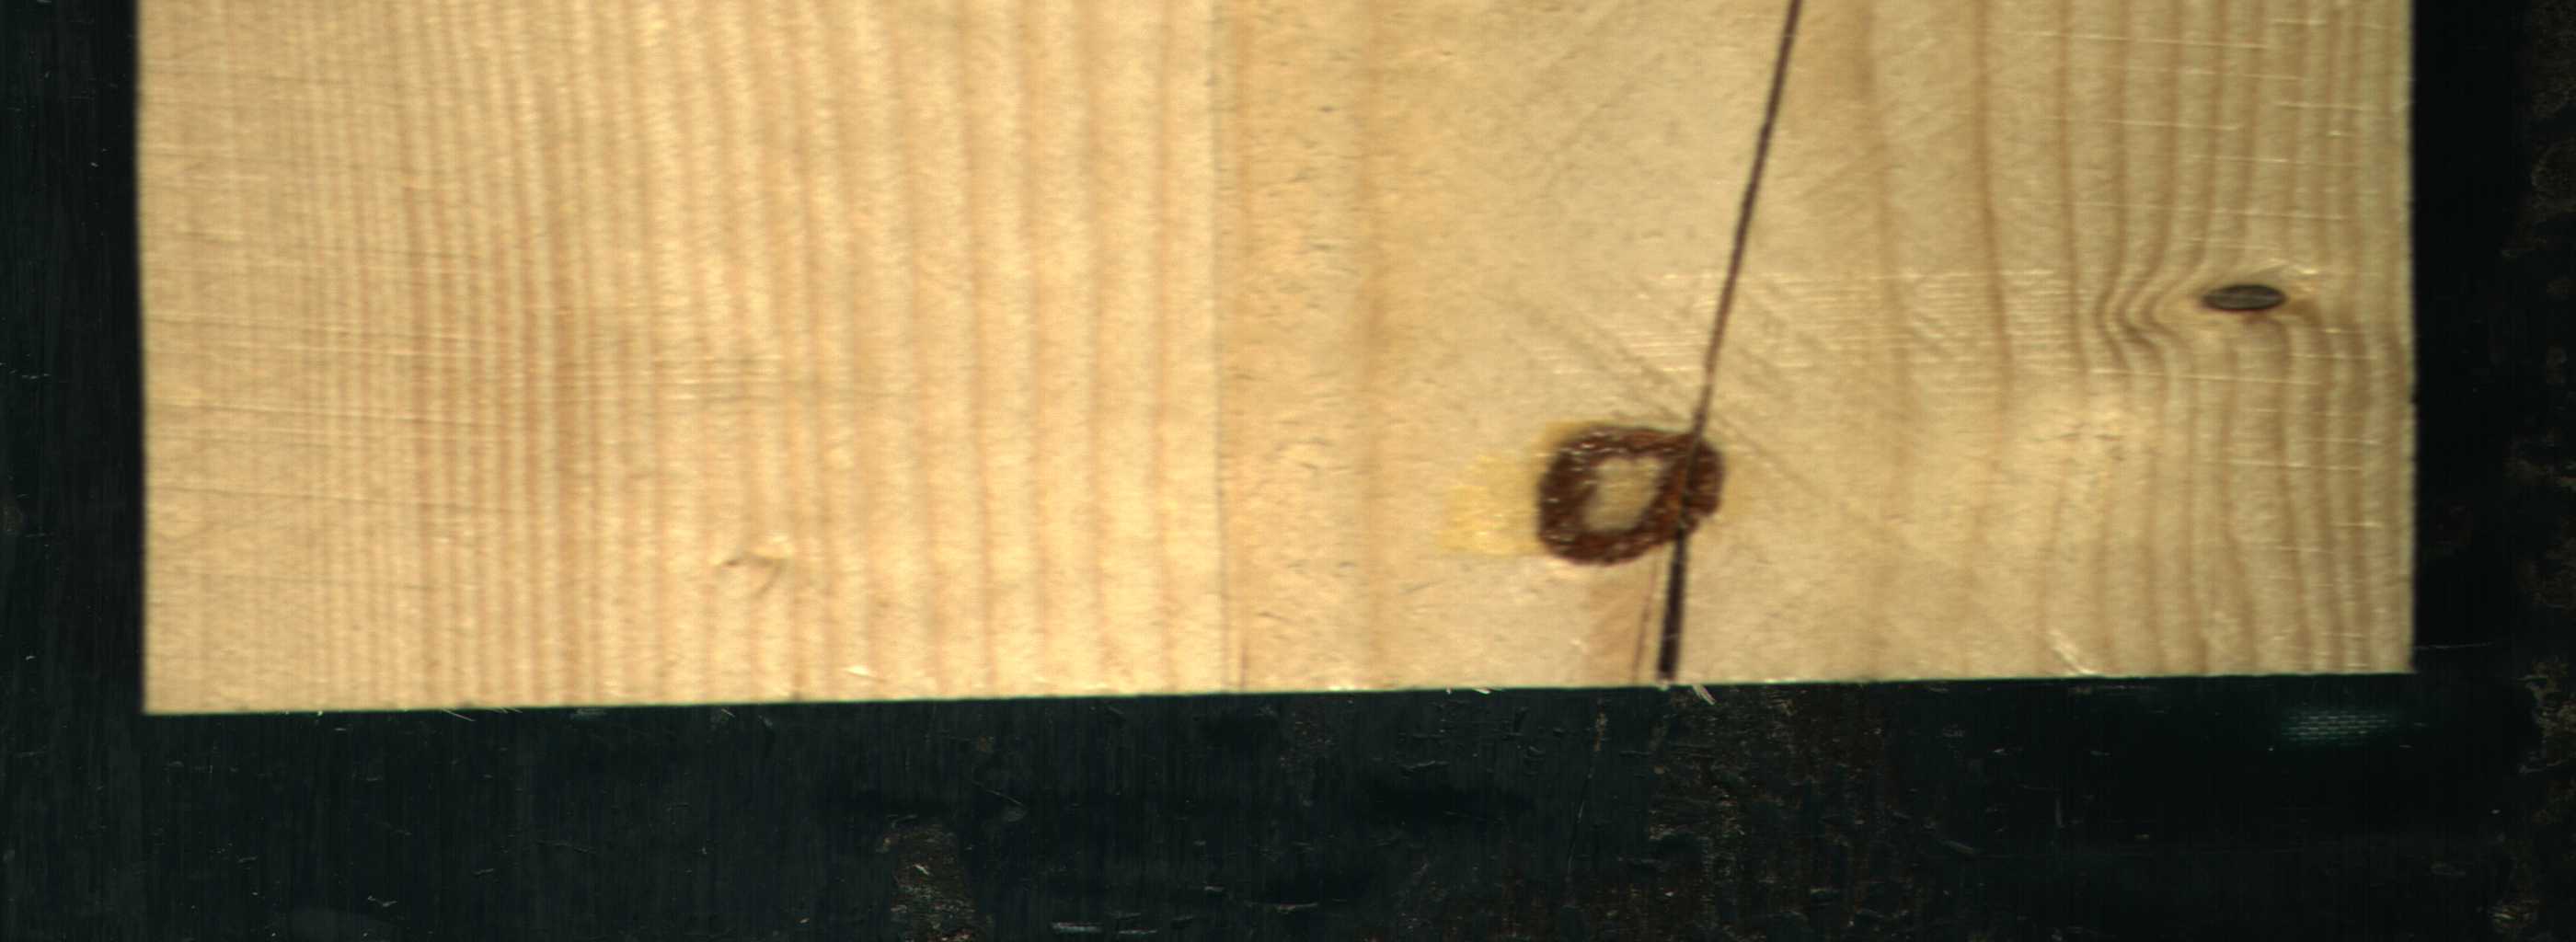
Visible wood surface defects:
resin
Crack
Crack
Dead_Knot